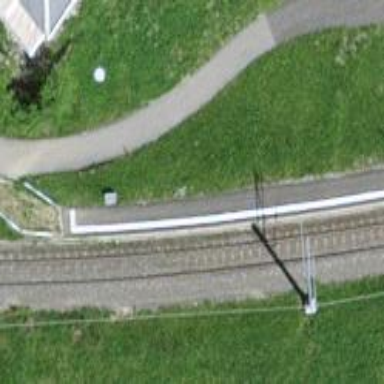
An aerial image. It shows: Platform with shelter for public transport. It is railway platform.